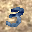
Label: 3